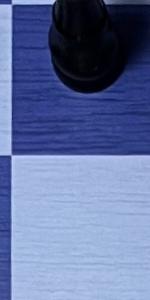
Label: Empty